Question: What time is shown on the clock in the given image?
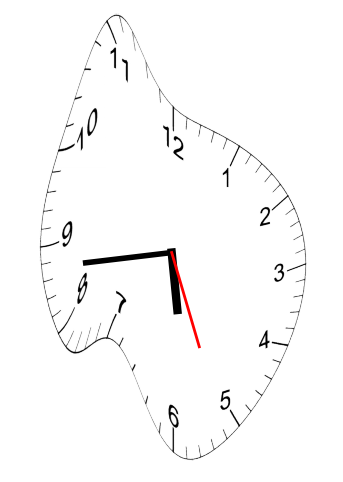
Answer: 05:43:26